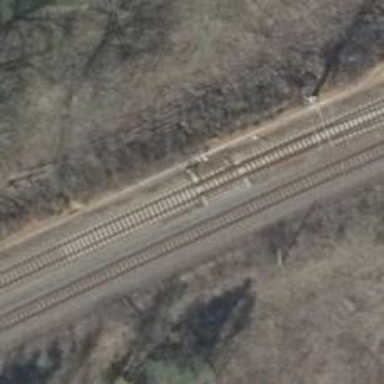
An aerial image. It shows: Railway switch.